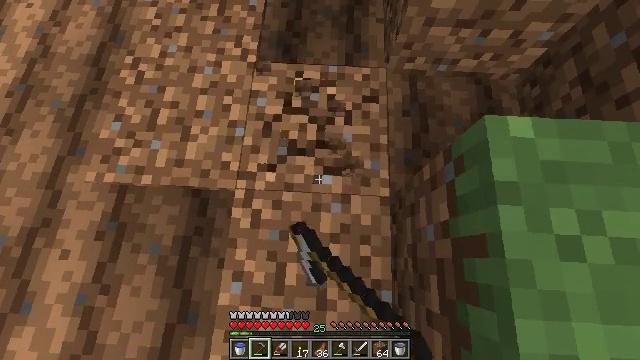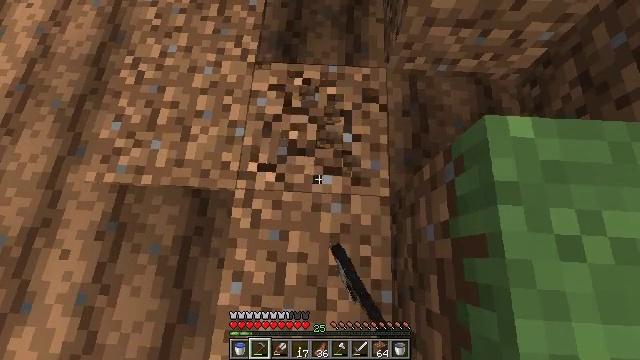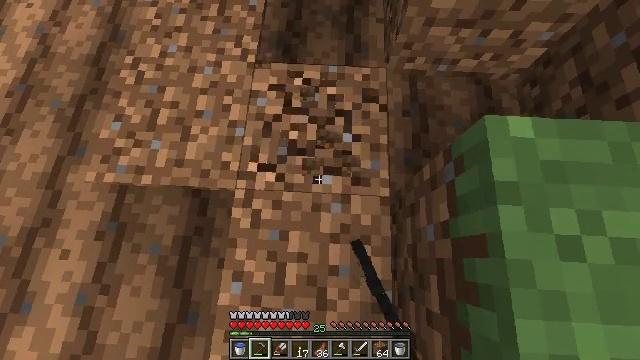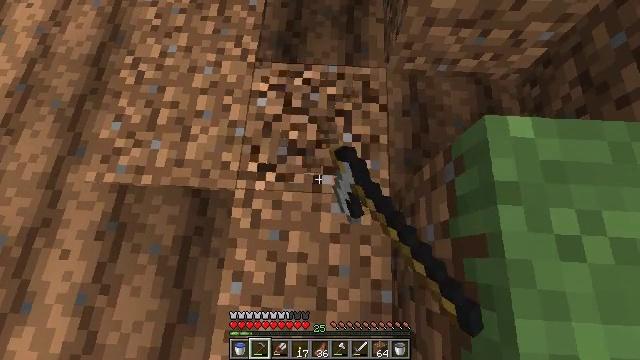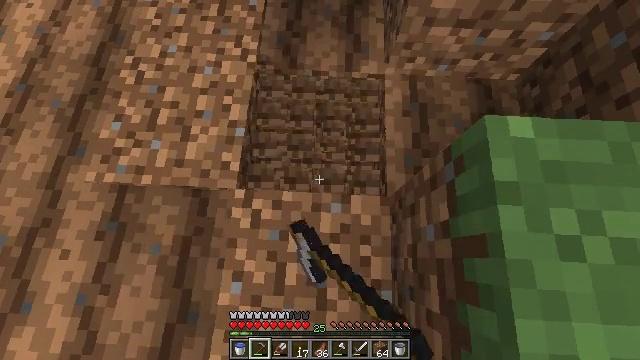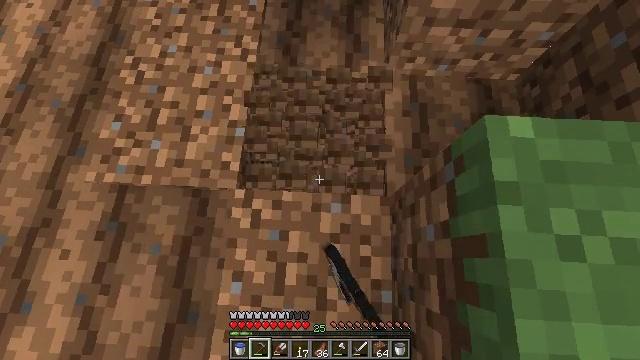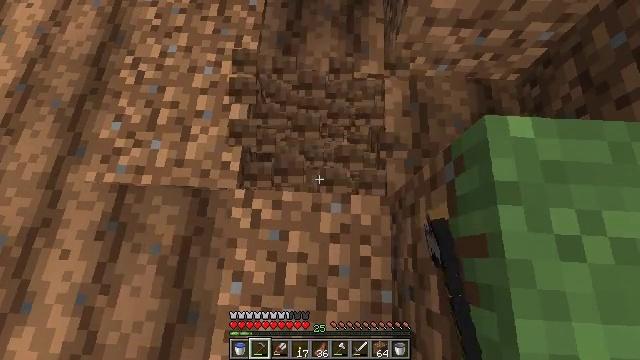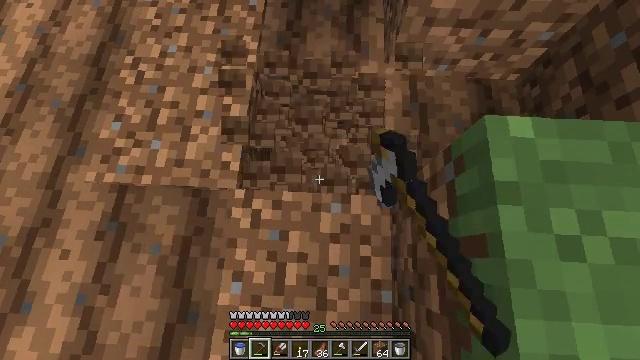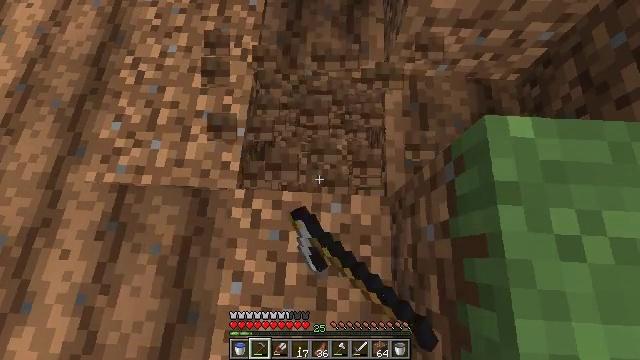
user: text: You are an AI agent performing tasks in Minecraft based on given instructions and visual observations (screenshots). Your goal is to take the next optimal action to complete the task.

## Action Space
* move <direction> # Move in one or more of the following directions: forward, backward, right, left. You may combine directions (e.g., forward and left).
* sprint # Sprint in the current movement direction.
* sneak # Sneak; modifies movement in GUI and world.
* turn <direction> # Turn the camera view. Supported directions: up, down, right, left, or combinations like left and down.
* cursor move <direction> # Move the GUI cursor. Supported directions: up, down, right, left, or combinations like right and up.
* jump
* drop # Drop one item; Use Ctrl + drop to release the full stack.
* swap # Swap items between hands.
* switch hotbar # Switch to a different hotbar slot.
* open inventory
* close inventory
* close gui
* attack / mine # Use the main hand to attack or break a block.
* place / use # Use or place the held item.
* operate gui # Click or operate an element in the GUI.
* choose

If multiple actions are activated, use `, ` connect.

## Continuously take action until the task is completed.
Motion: motion action
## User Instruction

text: Gather dirt.
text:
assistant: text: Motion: attack / mine
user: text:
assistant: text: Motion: attack / mine
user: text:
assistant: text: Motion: attack / mine
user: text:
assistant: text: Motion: attack / mine
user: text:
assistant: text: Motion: attack / mine
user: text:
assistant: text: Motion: attack / mine
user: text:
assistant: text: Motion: attack / mine
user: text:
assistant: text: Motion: attack / mine
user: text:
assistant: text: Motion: attack / mine